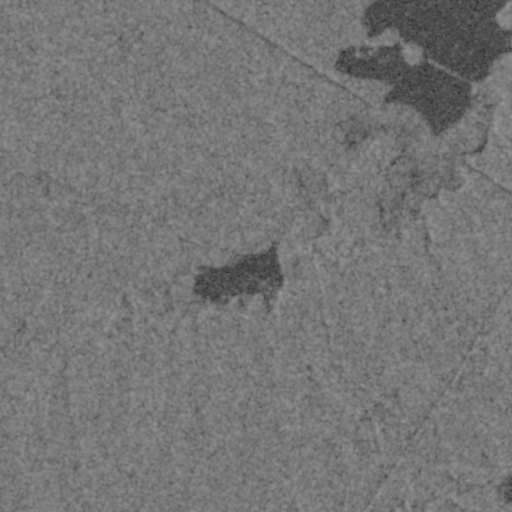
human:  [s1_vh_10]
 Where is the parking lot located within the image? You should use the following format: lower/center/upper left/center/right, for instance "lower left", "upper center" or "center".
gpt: The parking lot is located in the center of the image.
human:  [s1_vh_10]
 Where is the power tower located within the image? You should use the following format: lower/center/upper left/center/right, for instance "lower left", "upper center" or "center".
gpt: The power tower is located in the upper right of the image.
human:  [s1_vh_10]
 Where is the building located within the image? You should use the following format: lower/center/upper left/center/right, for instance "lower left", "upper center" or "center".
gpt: The building is located in the center right of the image.
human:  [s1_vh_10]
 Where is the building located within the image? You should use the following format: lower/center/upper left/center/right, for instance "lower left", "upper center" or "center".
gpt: The building is located in the center right of the image.
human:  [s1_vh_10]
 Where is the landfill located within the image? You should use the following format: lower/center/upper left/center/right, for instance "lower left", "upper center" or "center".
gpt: There is no landfill in the image.

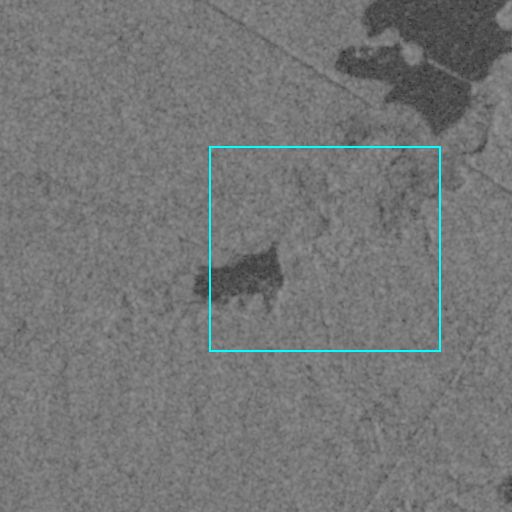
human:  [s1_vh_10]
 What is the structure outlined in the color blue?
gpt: There is no blue outline.
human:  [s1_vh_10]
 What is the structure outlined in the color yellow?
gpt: There is no structure outlined in yellow.